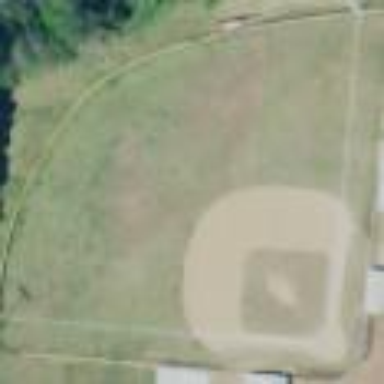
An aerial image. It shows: Baseball pitch for leisure land activities.